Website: walmart
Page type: billing-address
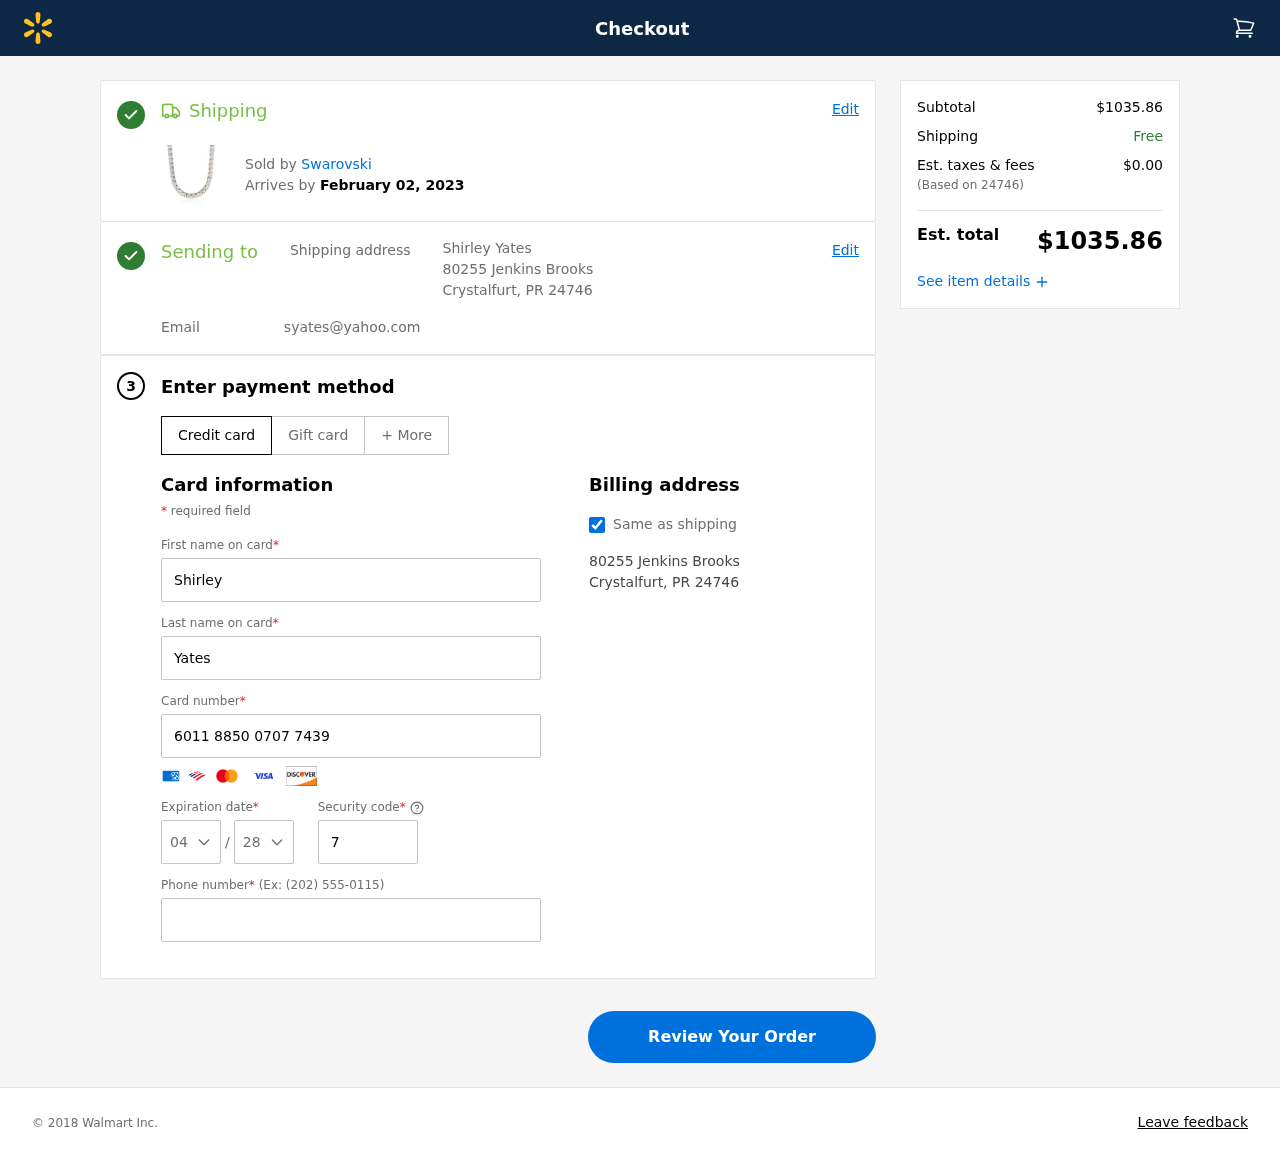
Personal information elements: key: PII_CARD_CVV
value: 727
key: PII_CARD_EXPIRY_MONTH
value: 04
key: PII_CARD_EXPIRY_YEAR
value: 28
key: PII_CARD_NUMBER
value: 6011 8850 0707 7439
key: PII_CITY_STATE_ZIP
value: Crystalfurt, PR 24746
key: PII_EMAIL
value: syates@yahoo.com
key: PII_FIRSTNAME
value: Shirley
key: PII_FULLNAME
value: Shirley Yates
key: PII_LASTNAME
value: Yates
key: PII_PHONE
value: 3554483037
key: PII_POSTCODE
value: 24746
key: PII_STREET
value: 80255 Jenkins Brooks
Product elements: key: PRODUCT1_BRAND
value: Swarovski
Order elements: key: ORDER_DELIVERY_DATE
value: February 02, 2023
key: ORDER_SUBTOTAL
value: $1035.86
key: ORDER_TAX
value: $0.00
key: ORDER_TOTAL
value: $1035.86